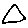
Label: triangle